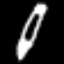
Label: pencil